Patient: sex M, age 71
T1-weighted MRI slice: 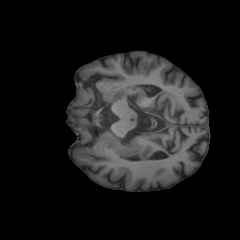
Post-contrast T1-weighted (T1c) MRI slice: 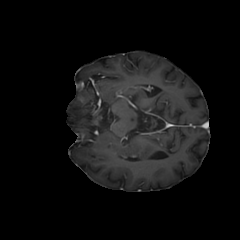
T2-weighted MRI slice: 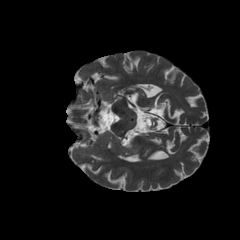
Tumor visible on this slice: no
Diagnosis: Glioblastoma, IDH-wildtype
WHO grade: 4